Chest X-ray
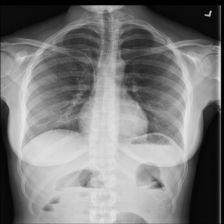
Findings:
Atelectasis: negative
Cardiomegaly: negative
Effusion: negative
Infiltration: negative
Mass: negative
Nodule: negative
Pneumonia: negative
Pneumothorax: negative
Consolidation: negative
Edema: negative
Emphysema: negative
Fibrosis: negative
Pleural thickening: negative
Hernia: negative